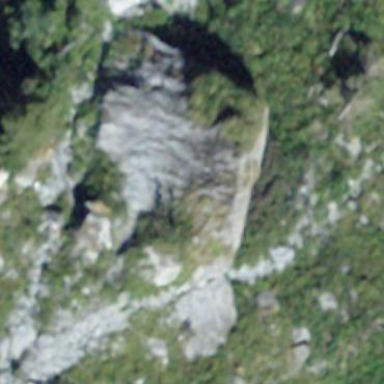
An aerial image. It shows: Landscape dominated by bare rock.